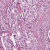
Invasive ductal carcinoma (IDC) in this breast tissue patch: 1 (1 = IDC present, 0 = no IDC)